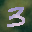
Label: 3